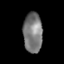
Tissue: skin
Cell type: Epithelial cells
Senescence score: 0.248
Nuclear area (px): 747
Mean DAPI intensity: 121.742